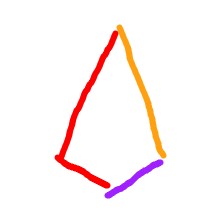
Shape: kite